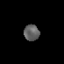
Tissue: prostate
Cell type: Myeloid cells
Senescence score: 0.7875
Nuclear area (px): 246
Mean DAPI intensity: 94.976